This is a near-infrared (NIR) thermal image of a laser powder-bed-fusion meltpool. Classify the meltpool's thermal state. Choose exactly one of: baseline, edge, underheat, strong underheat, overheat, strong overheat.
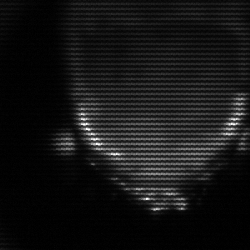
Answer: edge